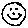
Label: smiley face